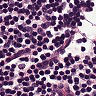
Metastatic tissue present: no